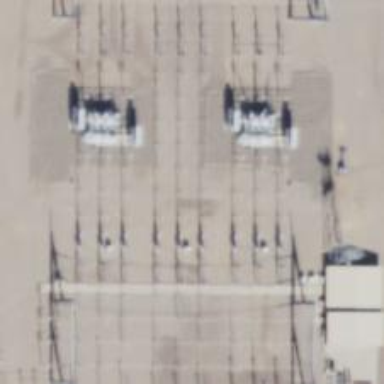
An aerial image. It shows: Switch used for power control.